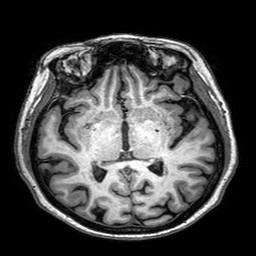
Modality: T1w
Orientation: coronal
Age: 68
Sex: female
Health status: healthy
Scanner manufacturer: philips
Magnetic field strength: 3 T